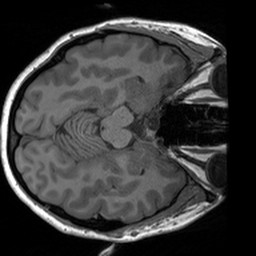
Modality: T1w
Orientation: axial
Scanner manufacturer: siemens
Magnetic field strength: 3 T
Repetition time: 1.54 s
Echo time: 0.00234 s